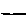
Label: line